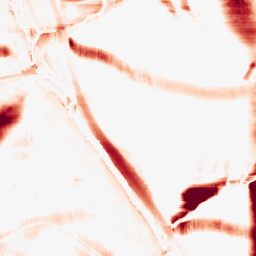
Category: morphological
Decomposition family: morphological_rect
Decomposition parameters: operation: opening
width: 50
height: 20
Upsampling method: cubic_catmull_rom
Upsampling parameters: scale: 8
Upsampling scale: 8